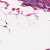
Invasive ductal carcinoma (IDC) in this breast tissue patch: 0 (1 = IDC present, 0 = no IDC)